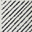
Piece: xx